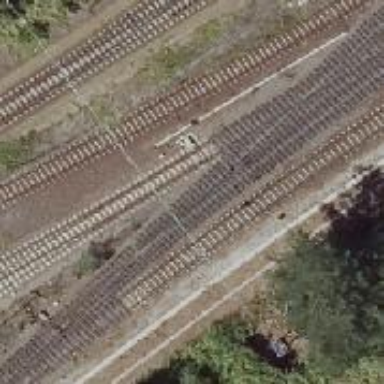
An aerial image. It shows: Rail siding with electrified contact lines.